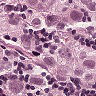
Metastatic tissue present: yes